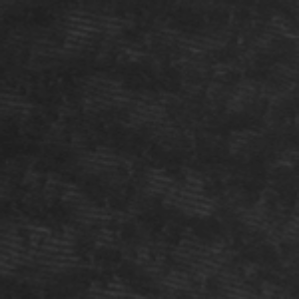
Label: frost